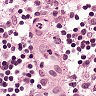
Metastatic tissue present: no